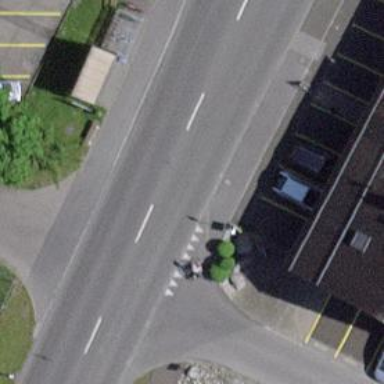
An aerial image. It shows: Public transport stop position.